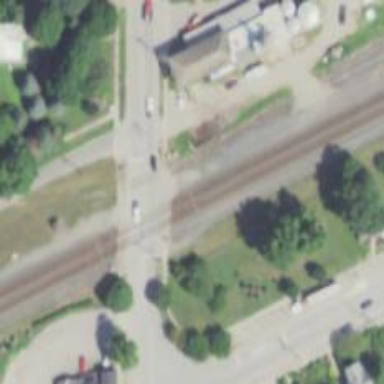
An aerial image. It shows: Railway crossing.